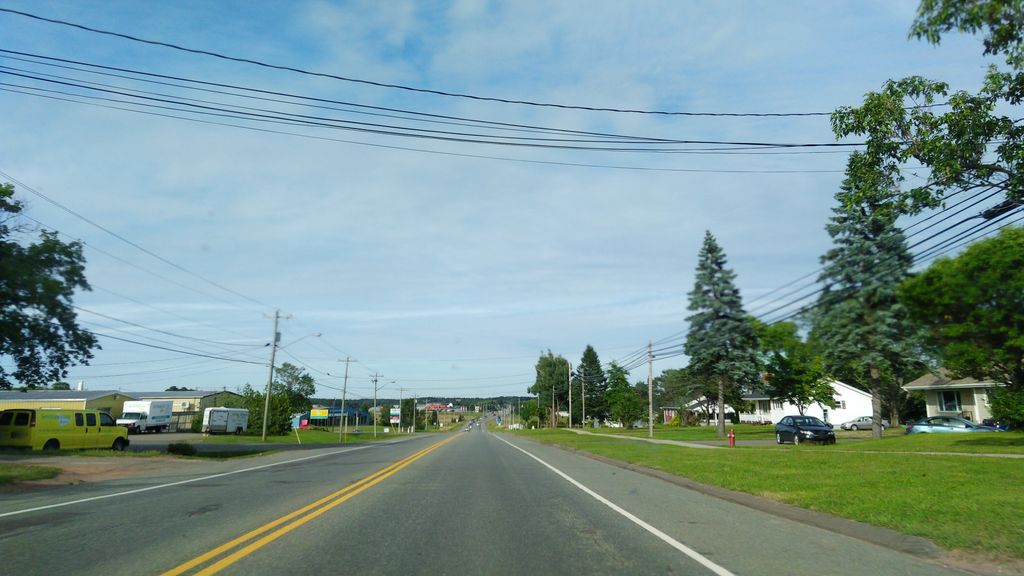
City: charlottetown